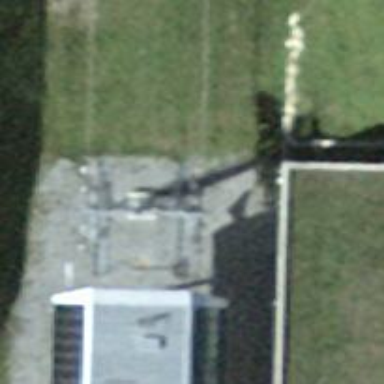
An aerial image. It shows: Pylon for aerialway.